Question: I recently discovered the new "container view" in XCode 4.5 Developer Preview and wondered whether this is the proper way to use it:

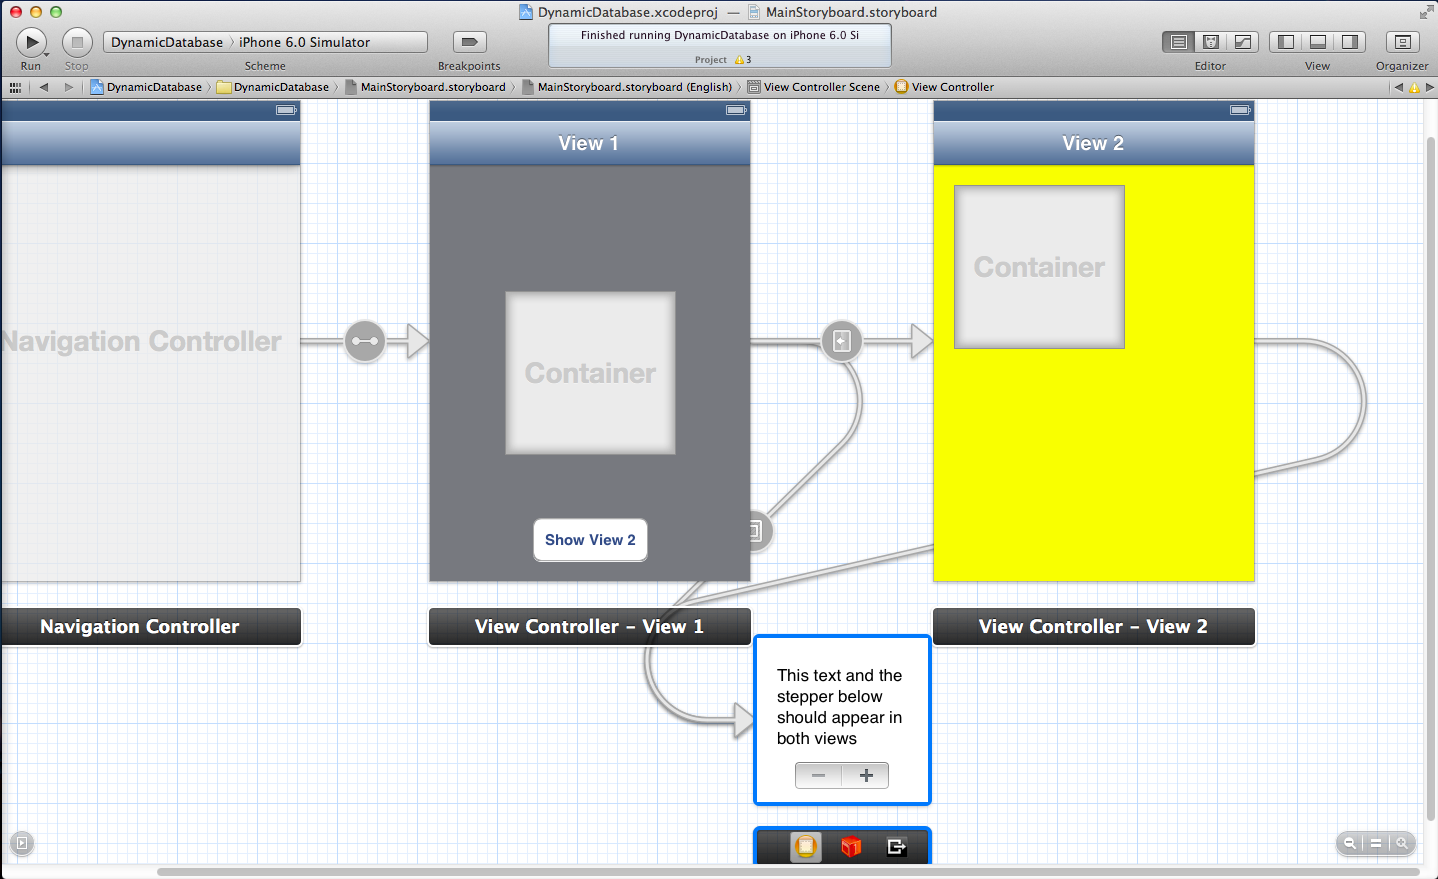
Answer: Have a look at the Stanford IOS 6 programming course, 2013, on iTunes U. Paul Gregory, a superb presenter, gives a very good lecture covering the use of Container controls.